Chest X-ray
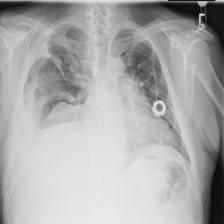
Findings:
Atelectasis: negative
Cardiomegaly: negative
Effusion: negative
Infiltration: negative
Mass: negative
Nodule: negative
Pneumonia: negative
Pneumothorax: negative
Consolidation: negative
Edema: negative
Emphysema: negative
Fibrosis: negative
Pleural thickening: negative
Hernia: negative